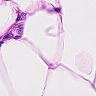
Metastatic tissue present: no